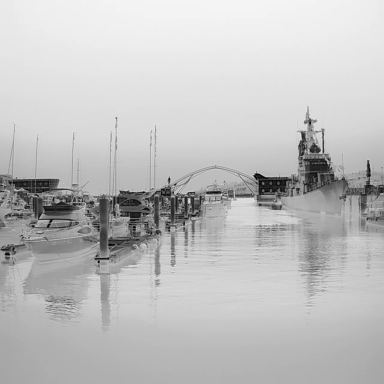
There are seven objects shown in the infrared image, including two sailboats, three canoes, a warship, and a container_ship.